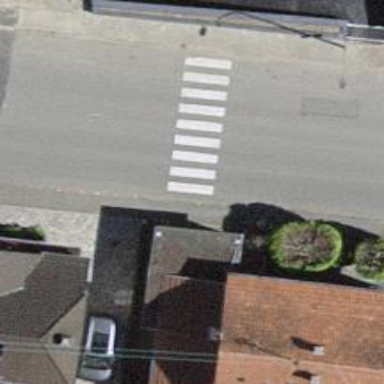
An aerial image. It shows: Zebra crossing for pedestrians.